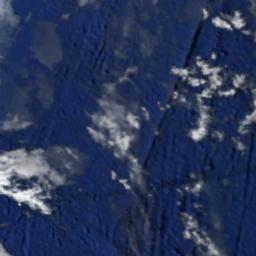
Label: cloud